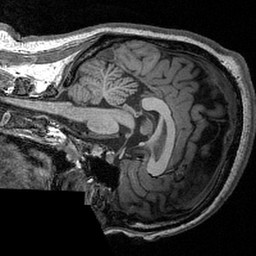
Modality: T1w
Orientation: sagittal
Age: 22
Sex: female
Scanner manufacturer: siemens
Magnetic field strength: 3 T
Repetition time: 2.53 s
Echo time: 0.00309 s